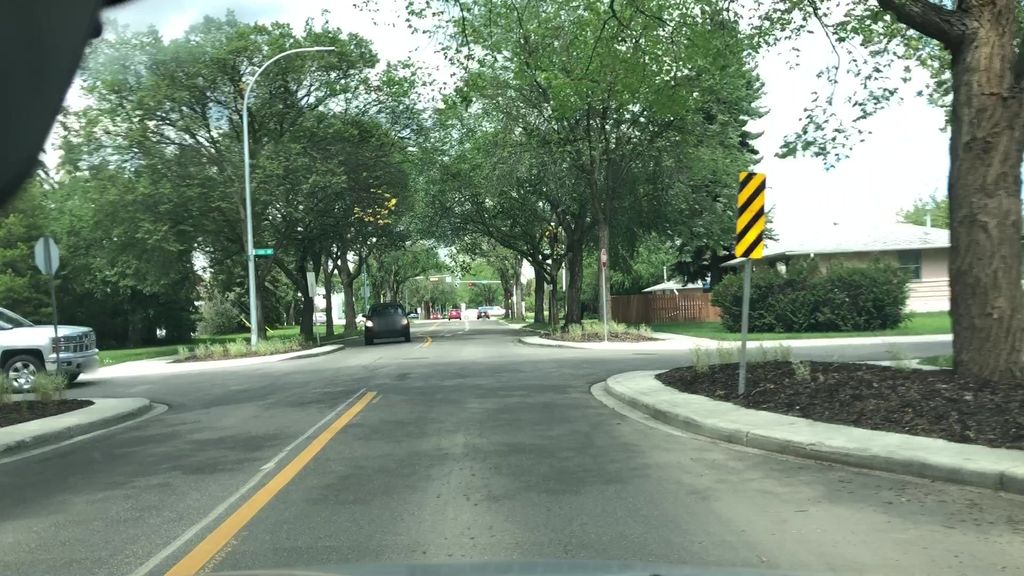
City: edmonton